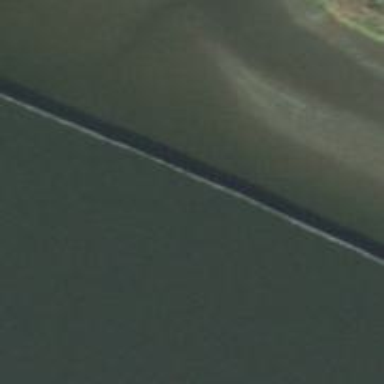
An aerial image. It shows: Breakwater structure.